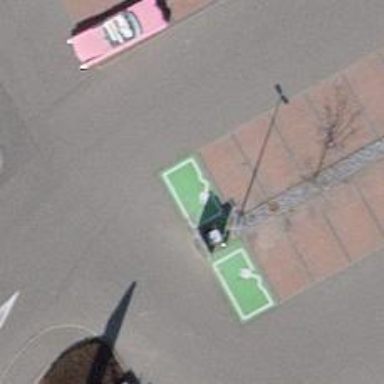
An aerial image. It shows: Charging station.